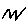
Label: zigzag